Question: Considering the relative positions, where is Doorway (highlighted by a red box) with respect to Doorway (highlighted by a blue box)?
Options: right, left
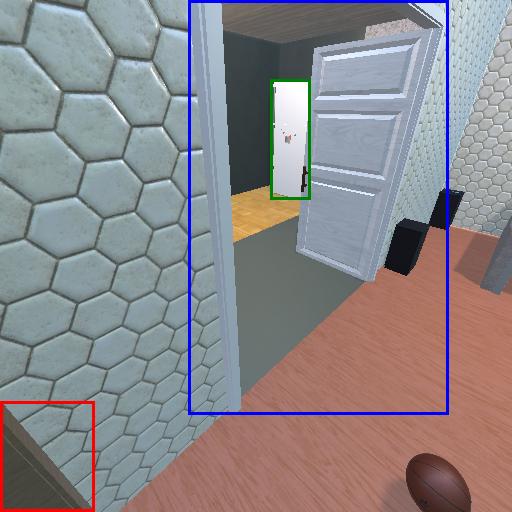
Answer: right